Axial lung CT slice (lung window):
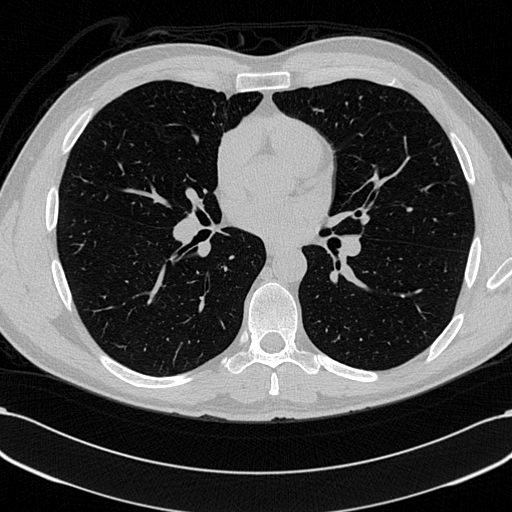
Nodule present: no